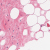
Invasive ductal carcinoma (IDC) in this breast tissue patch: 0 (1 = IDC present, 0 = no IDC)